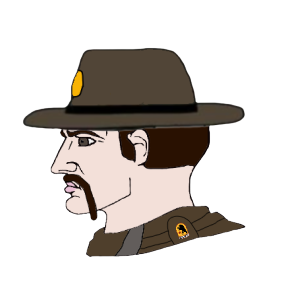
Label: 4_Yes_Chad